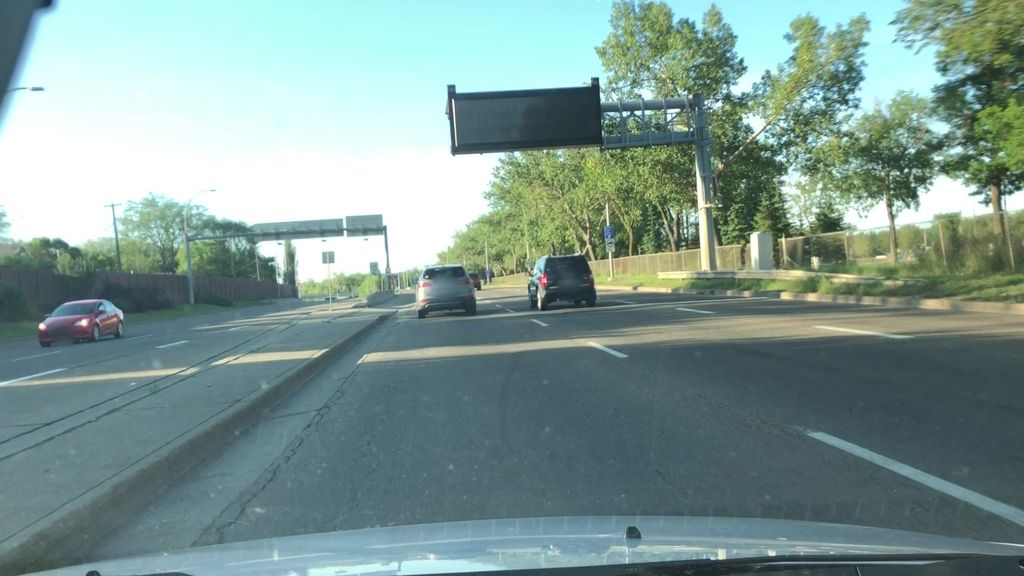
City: edmonton